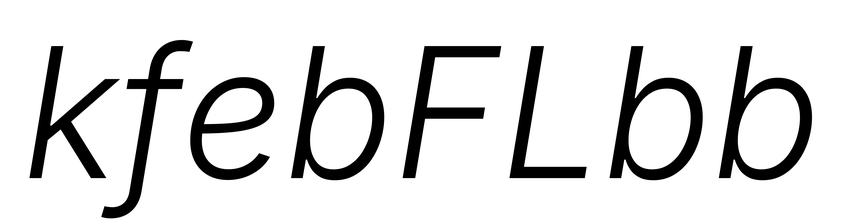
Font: Inter-Italic_Light_Italic